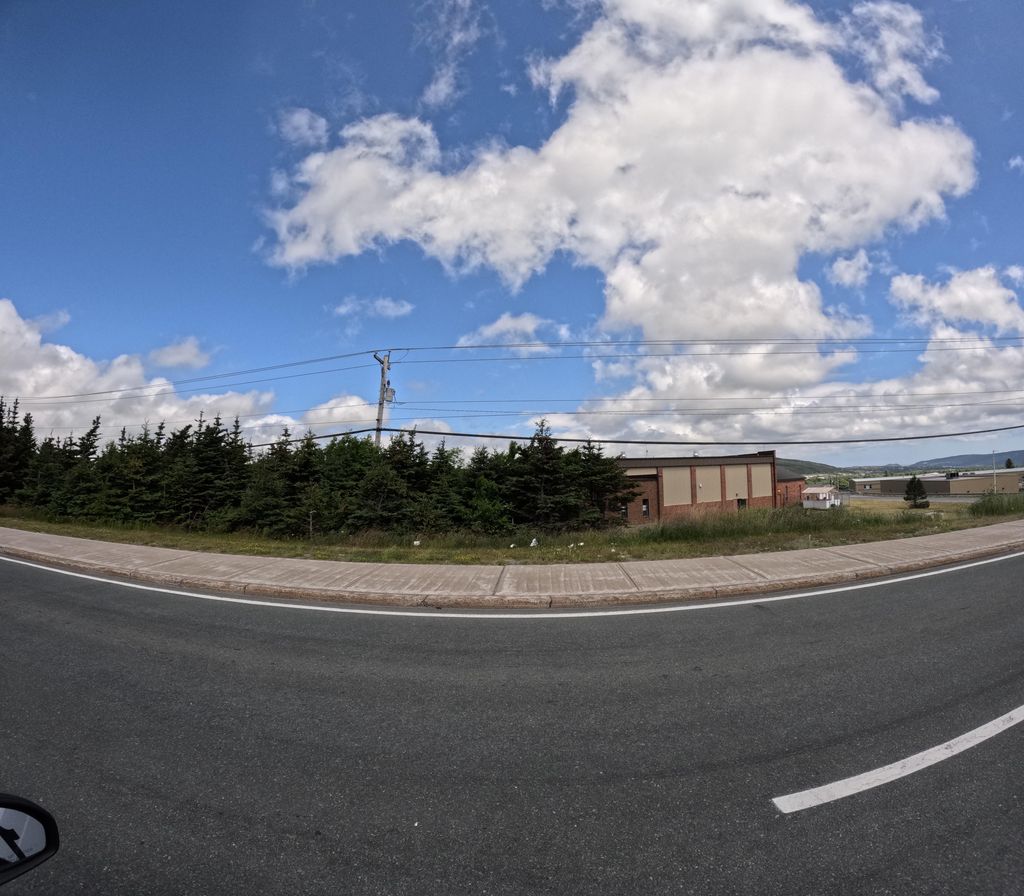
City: st_johns